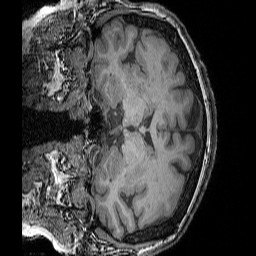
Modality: T1w
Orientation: coronal
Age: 72
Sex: female
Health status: ill
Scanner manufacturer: siemens
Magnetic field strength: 3 T
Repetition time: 1.75 s
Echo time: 0.00418 s